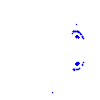
Particle: electron